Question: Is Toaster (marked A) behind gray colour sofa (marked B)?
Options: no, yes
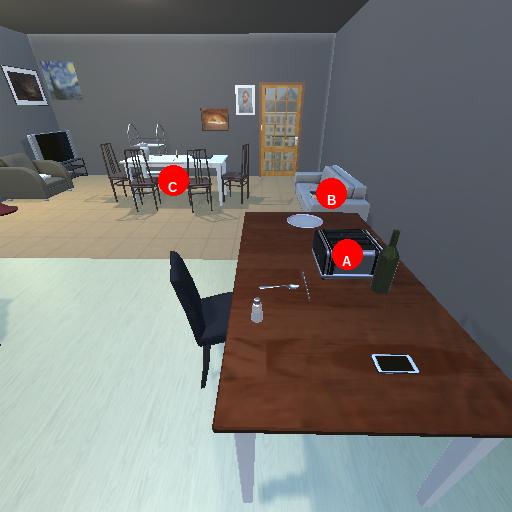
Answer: no